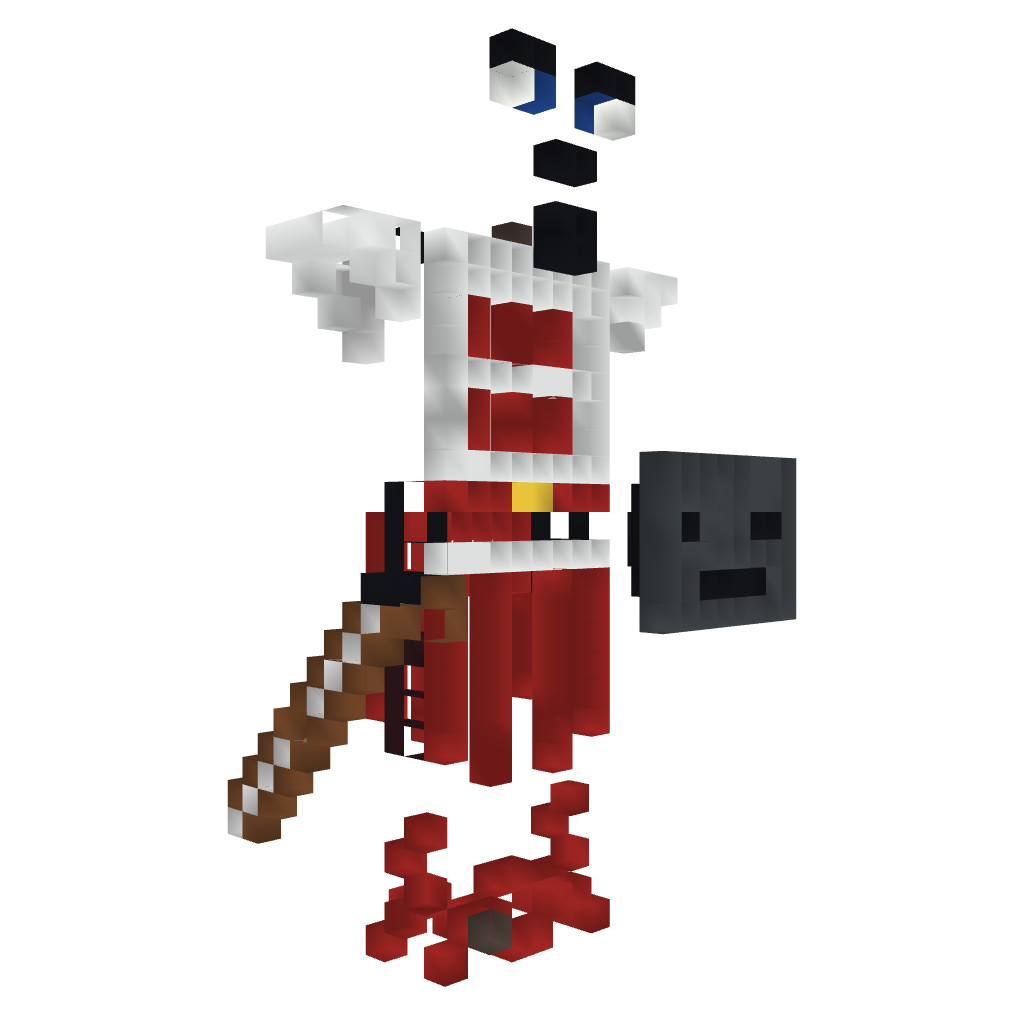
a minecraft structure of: Greek Statue